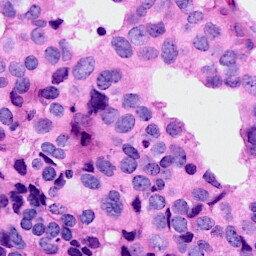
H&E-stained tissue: Breast